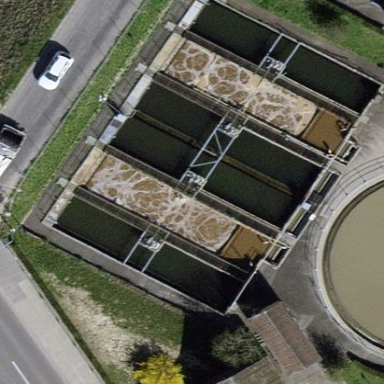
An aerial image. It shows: Image of wastewater.